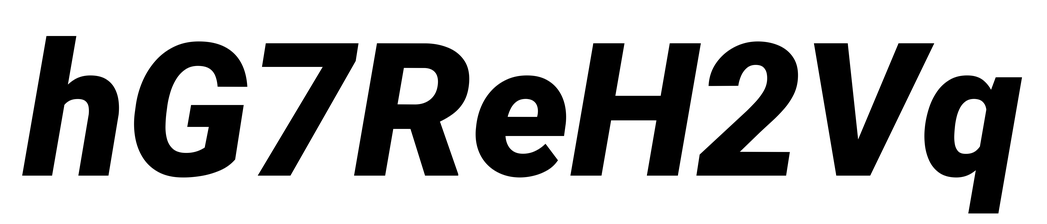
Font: Roboto-Italic_Black_Italic